Field crop: maize
Growth stage: 1
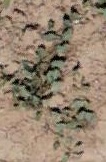
Species: convolvulus